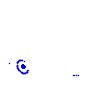
Particle: electron